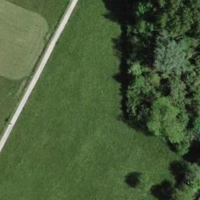
EUNIS habitat code: 25
Species observed at this site:
Picus viridis
Passer domesticus